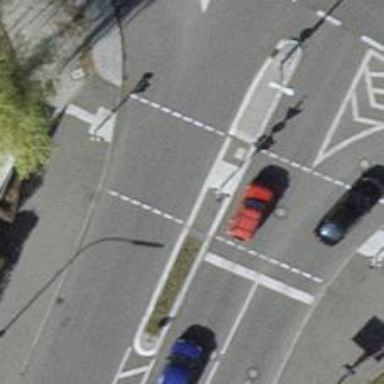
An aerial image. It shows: Road crossing with traffic signals.